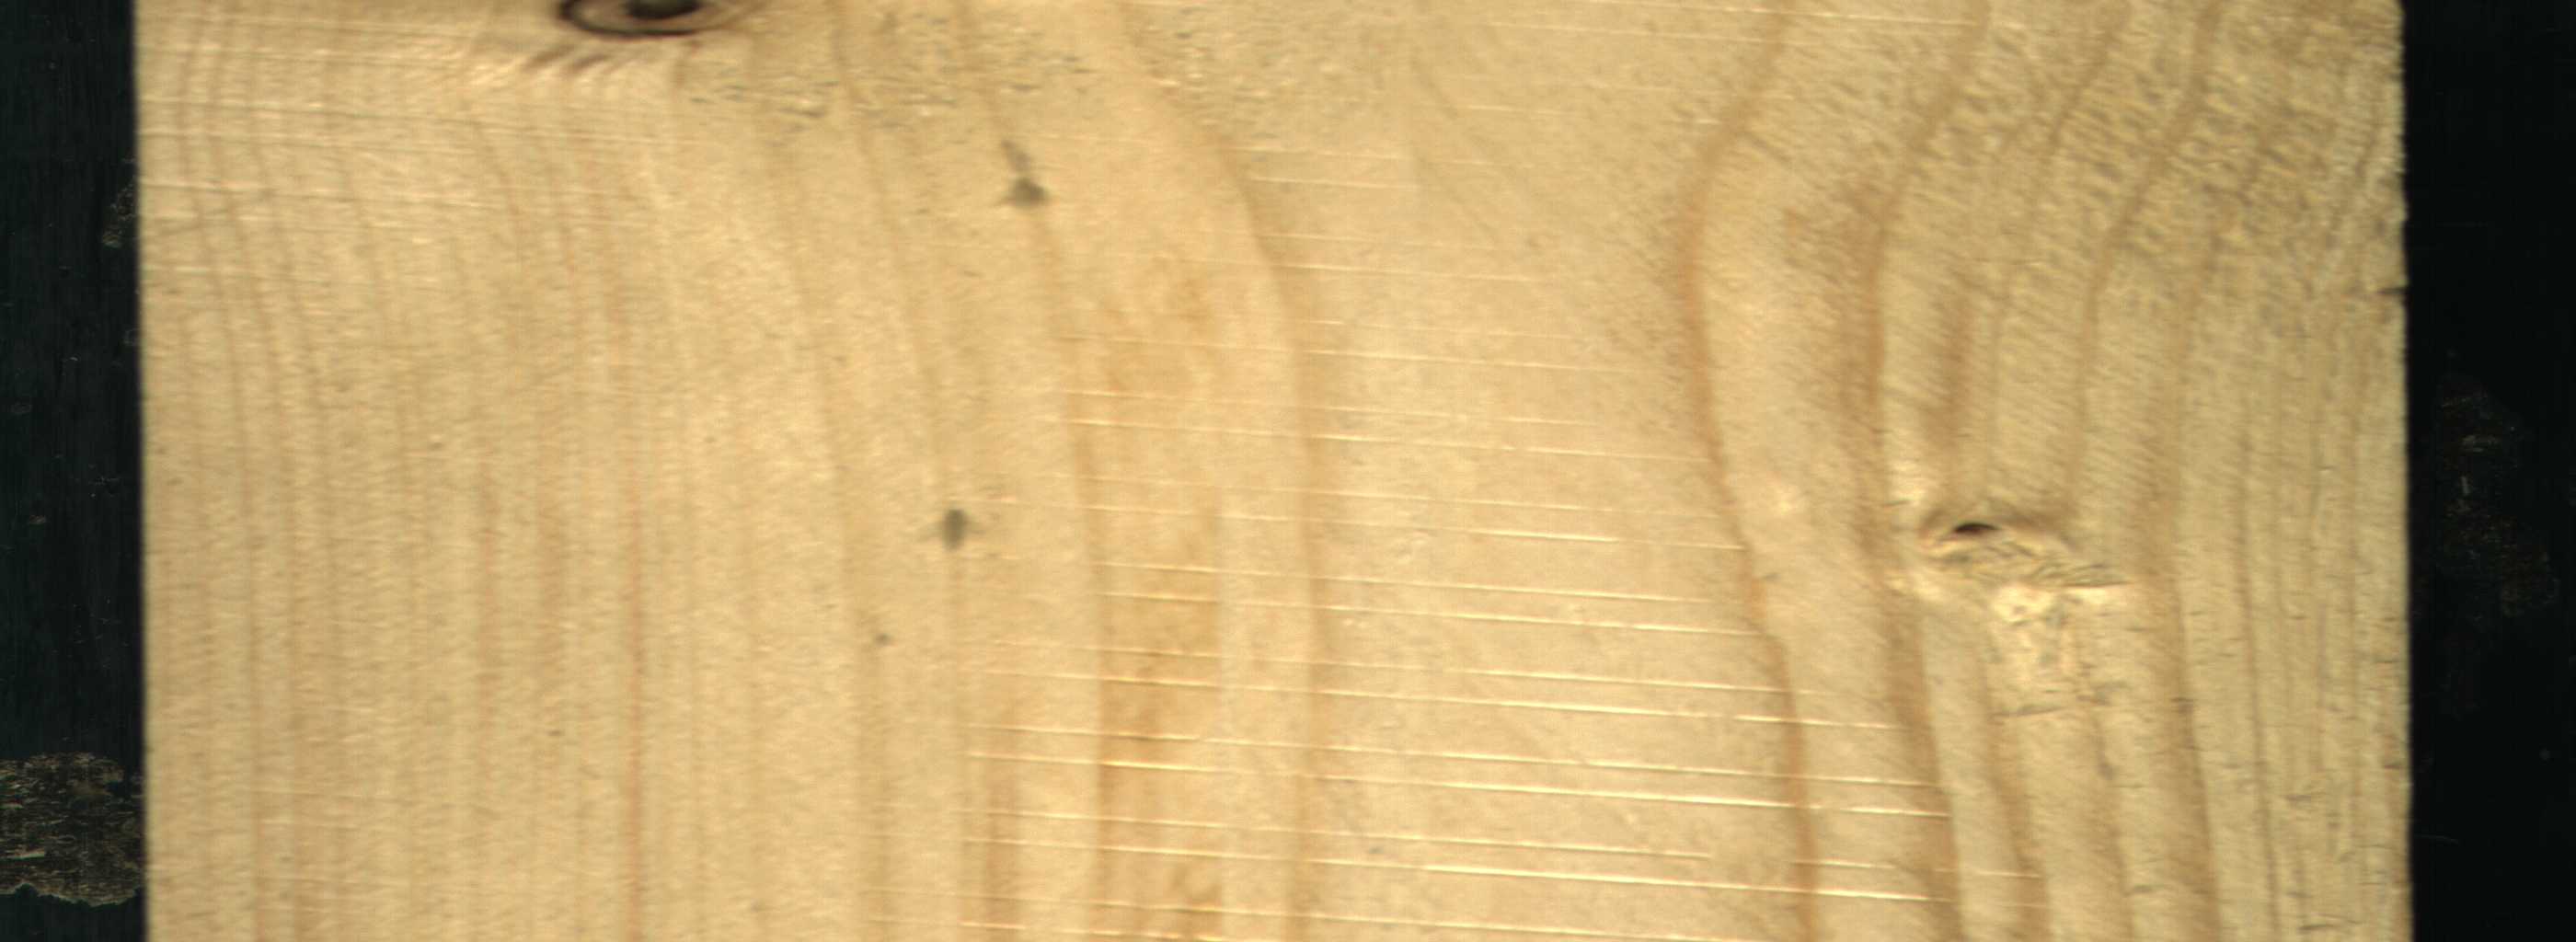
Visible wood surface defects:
Dead_Knot
Live_Knot